Aerial crown-view tile of a tropical tree (Barro Colorado Island, Panama), acquired 20250414:
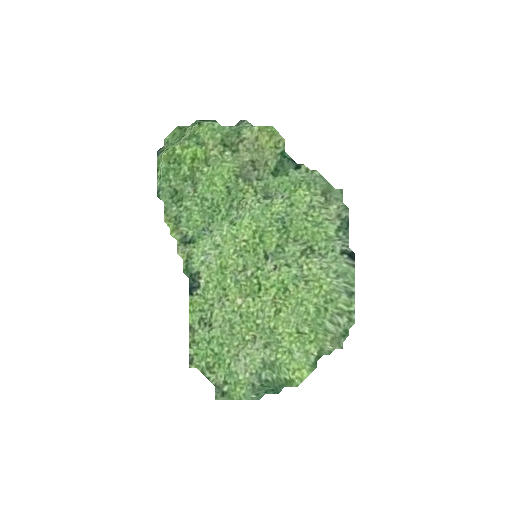
Species: Pourouma bicolor
GBIF accepted scientific name: Pourouma bicolor
Crown area: 60.441 m²